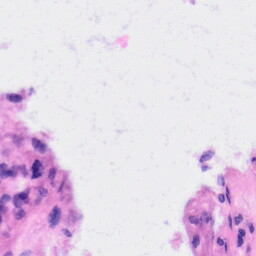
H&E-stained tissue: Liver